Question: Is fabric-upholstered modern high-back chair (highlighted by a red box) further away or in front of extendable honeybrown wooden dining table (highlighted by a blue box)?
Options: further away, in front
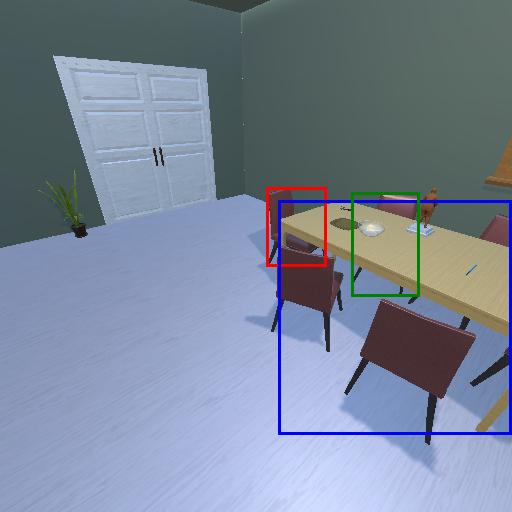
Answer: further away